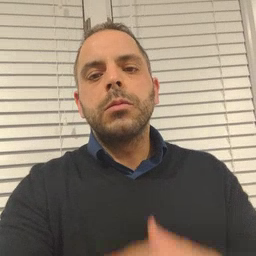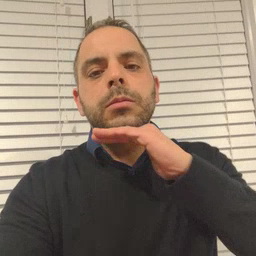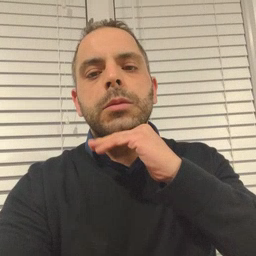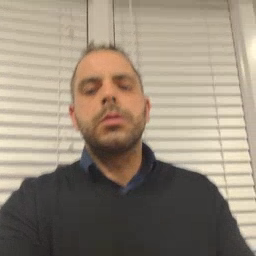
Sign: pig